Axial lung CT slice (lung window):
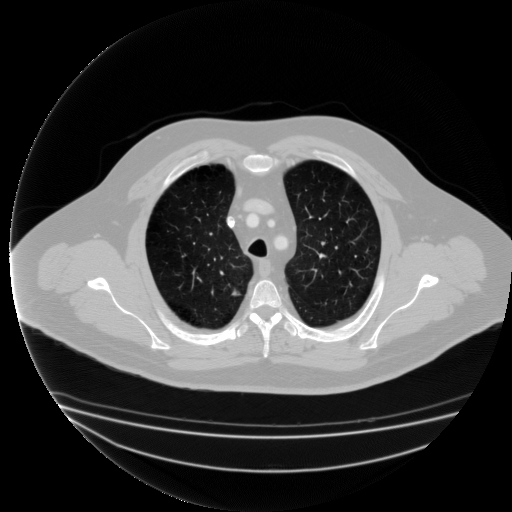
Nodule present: yes
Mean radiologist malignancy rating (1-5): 4